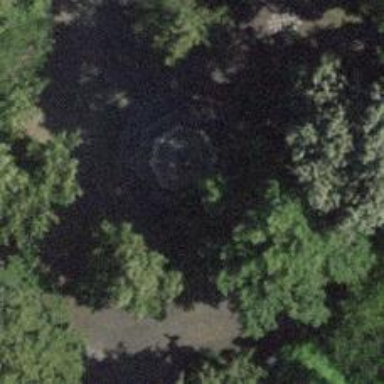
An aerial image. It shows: Fountain.